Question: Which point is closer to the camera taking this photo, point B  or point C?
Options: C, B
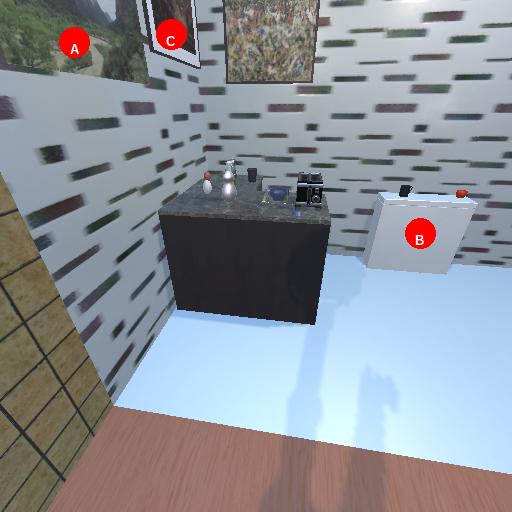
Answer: C